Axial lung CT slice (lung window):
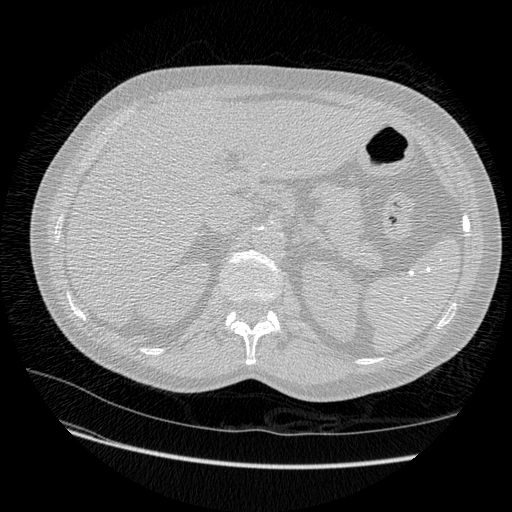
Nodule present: no